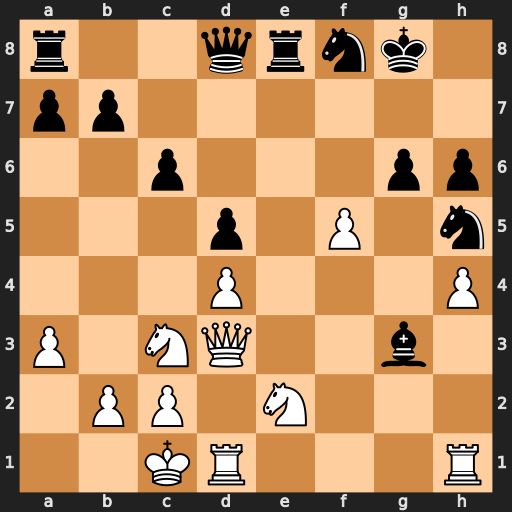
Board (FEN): r2qrnk1/pp6/2p3pp/3p1P1n/3P3P/P1NQ2b1/1PP1N3/2KR3R
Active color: w
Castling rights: -
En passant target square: -
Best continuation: Nxg3 Nxg3 Qxg3